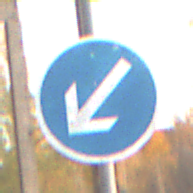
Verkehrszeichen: VorgeschriebeneVorbeifahrtLinks
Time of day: SunriseSunset
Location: Roofed (Suburban)
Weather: Clear
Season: NotSpecified
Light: Natural